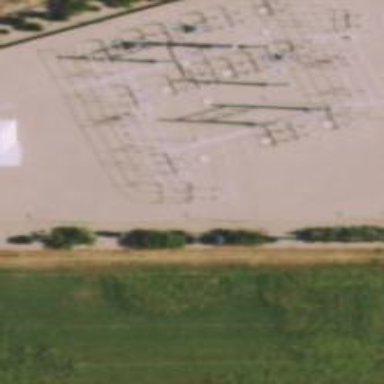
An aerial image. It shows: Power substation.